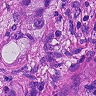
Metastatic tissue present: yes